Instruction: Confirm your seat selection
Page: seats
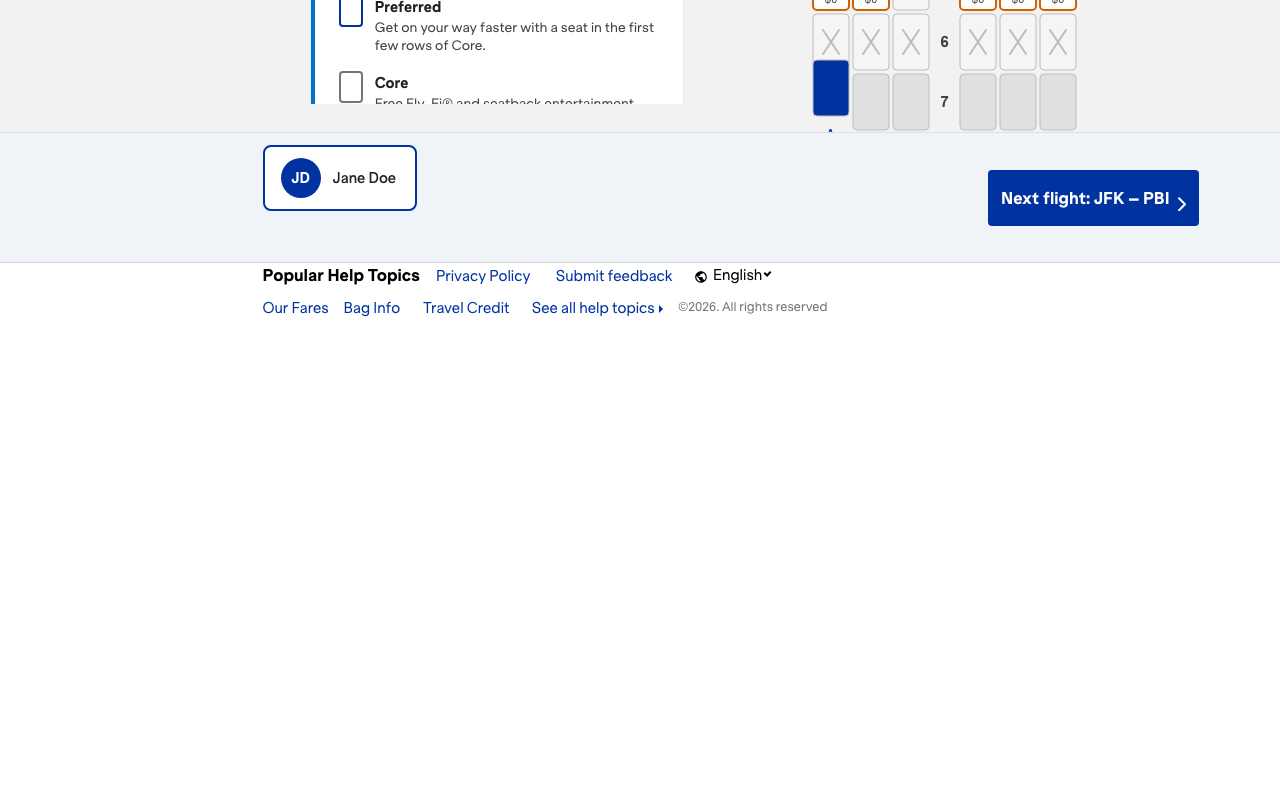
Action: click